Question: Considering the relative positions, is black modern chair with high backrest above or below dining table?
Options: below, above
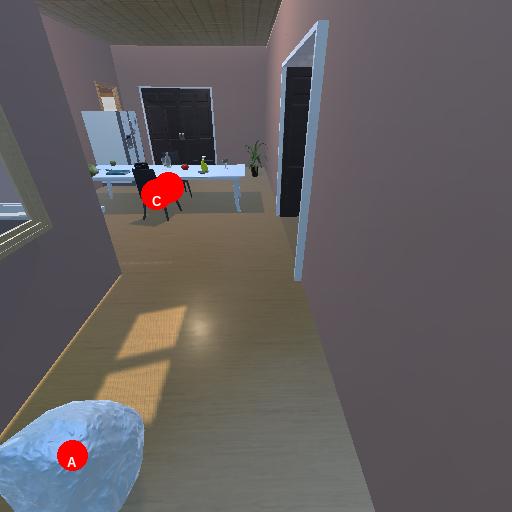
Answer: below